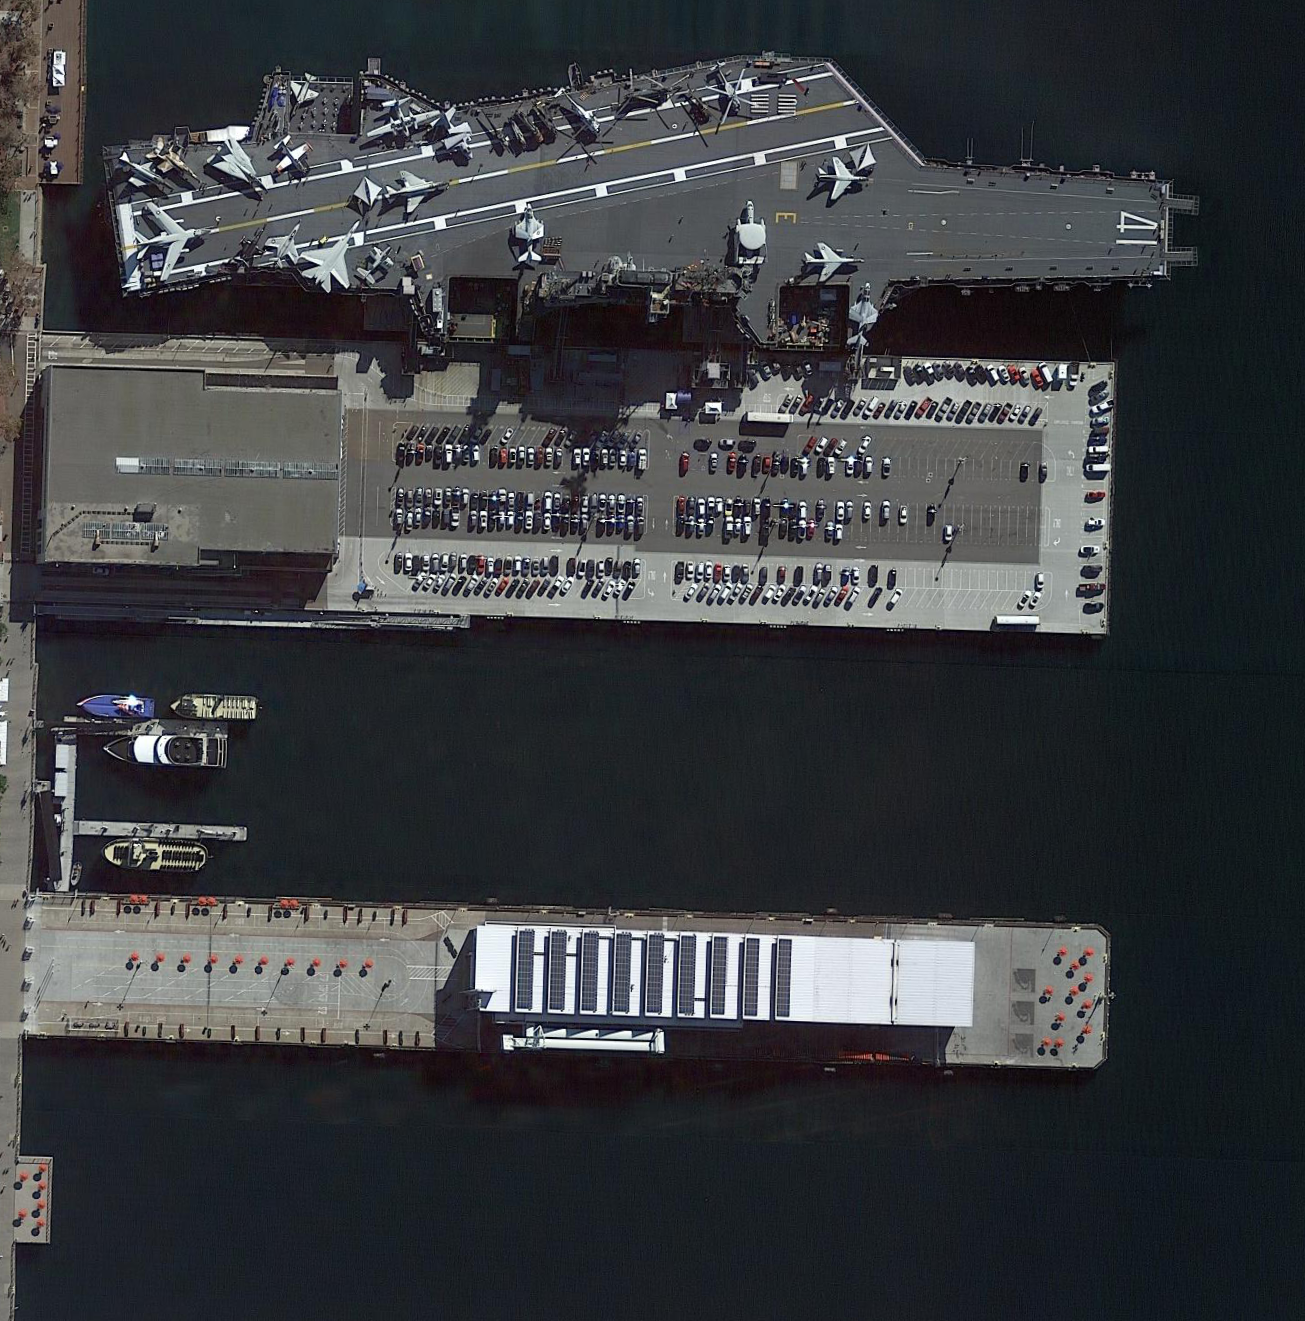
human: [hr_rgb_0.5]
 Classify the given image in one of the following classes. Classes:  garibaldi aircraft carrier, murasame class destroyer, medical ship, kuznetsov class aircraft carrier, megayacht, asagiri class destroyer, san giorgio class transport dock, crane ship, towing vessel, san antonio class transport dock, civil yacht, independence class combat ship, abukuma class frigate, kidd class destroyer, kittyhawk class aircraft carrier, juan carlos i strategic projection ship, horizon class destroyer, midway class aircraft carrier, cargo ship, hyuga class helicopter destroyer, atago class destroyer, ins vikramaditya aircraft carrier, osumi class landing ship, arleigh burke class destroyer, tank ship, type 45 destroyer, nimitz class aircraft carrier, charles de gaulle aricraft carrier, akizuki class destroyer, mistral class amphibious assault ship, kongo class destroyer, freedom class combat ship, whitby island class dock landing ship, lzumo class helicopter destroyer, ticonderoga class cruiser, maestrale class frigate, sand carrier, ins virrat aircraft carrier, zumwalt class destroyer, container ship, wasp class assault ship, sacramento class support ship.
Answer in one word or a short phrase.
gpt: Midway class aircraft carrier